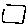
Label: square